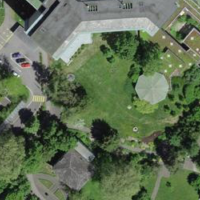
EUNIS habitat code: 53
Species observed at this site:
Allium ursinum
Pica pica